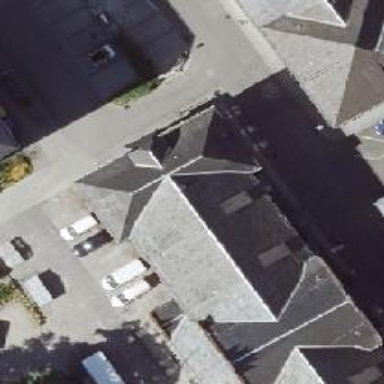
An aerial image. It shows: View of roof with edges.